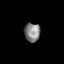
Tissue: lung
Cell type: Others
Senescence score: 0.2075
Nuclear area (px): 292
Mean DAPI intensity: 131.592